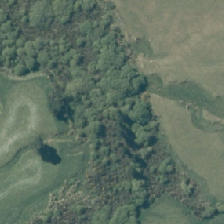
Land cover: herbaceous_freshwater_vege